Field crop: tomato
Growth stage: 1
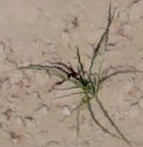
Species: cyperus